Field crop: maize
Growth stage: 2
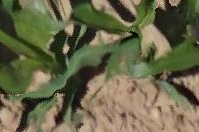
Species: maize